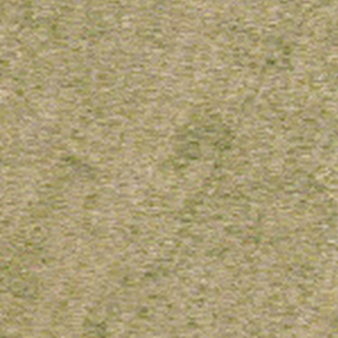
Label: other